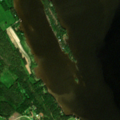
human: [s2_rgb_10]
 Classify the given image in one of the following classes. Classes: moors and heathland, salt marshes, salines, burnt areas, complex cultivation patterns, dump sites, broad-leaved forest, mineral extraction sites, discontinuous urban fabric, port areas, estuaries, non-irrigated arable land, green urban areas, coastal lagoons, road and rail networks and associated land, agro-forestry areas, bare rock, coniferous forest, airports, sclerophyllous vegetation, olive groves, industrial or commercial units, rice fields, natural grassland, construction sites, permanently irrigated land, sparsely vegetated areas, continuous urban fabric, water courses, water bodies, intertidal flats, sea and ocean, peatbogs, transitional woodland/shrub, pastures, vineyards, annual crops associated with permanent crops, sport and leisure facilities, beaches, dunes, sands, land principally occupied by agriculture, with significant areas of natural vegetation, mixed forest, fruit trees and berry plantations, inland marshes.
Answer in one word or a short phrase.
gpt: mixed forest, water bodies